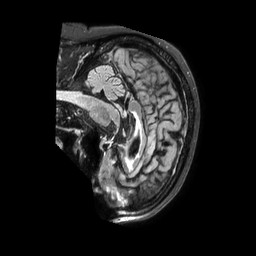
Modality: FLAIR
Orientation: sagittal
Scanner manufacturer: philips
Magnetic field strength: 3 T
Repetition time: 4.8 s
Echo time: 0.34 s